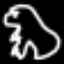
Label: frog